Question: I would like to put a legend on a place of a central subplot (and remove it).
I wrote this code:
'''
import matplotlib.pylab as plt
import numpy as np
f, ax = plt.subplots(3,3)
x = np.linspace(0, 2. * np.pi, 1000)
y = np.sin(x)
for axis in ax.ravel():
axis.plot(x, y)
legend = axis.legend(loc='center')
plt.show()
'''
I do not know how to hide a central plot. And why legend is not appear?

This link did not help <URL>
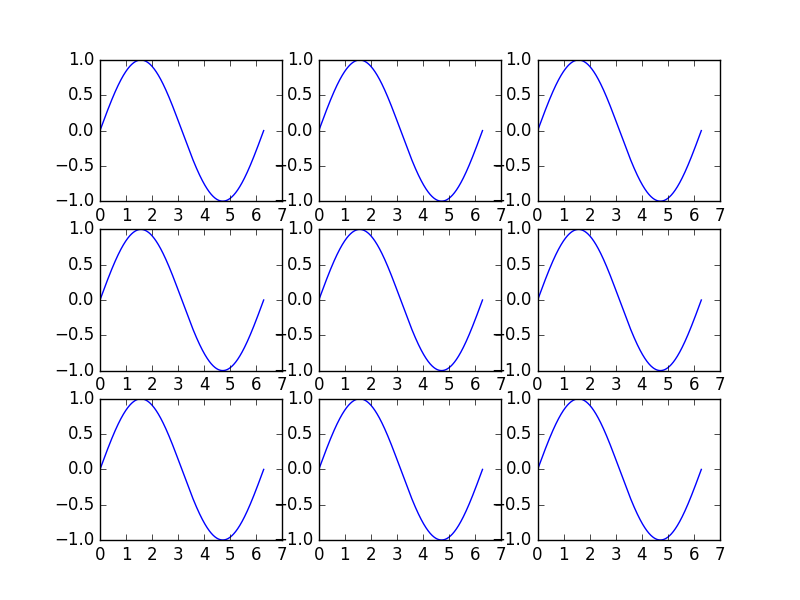
Answer: There are several problems with your code. In your for loop, you are attempting to plot a legend on each axis (the 'loc="center"' refers to the axis, not the figure), yet you have not given a plot label to represent in your legend.
You need to choose the central axis in your loop and only display a legend for this axis. This iteration of the loop should have no 'plot' call either, if you don't want a line there. You can do this with a set of conditionals like I have done in the following code:
'''
import matplotlib.pylab as plt
import numpy as np
f, ax = plt.subplots(3,3)
x = np.linspace(0, 2. * np.pi, 1000)
y = np.sin(x)
handles, labels = (0, 0)
for i, axis in enumerate(ax.ravel()):
if i == 4:
axis.set_axis_off()
legend = axis.legend(handles, labels, loc='center')
else:
axis.plot(x, y, label="sin(x)")
if i == 3:
handles, labels = axis.get_legend_handles_labels()
plt.show()
'''
This gives me the following image:
<URL>